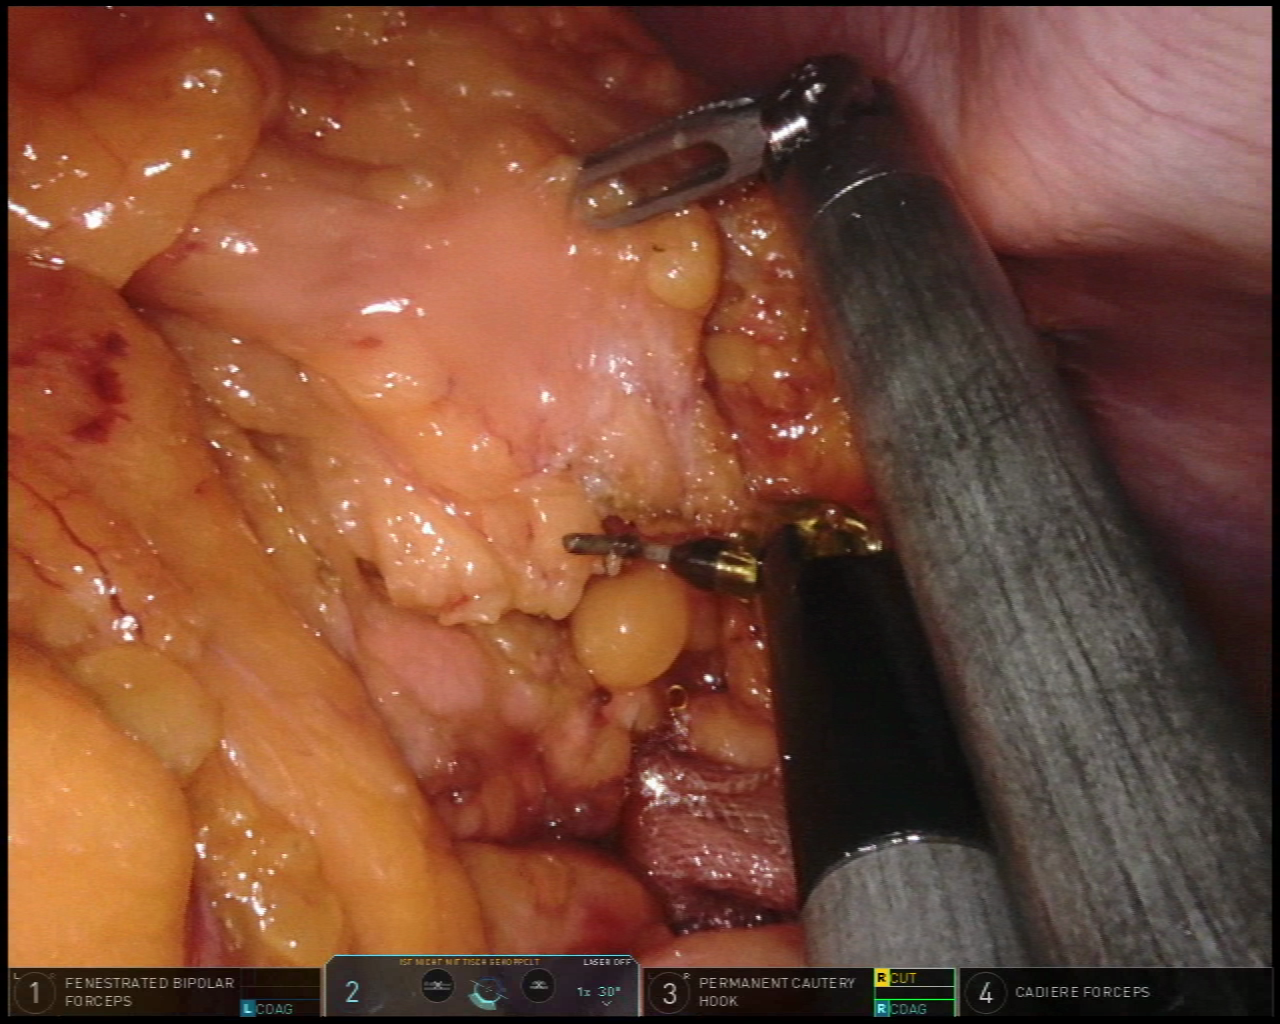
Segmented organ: pancreas
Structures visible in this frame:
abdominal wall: yes
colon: no
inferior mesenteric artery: no
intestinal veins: no
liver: no
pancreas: yes
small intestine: no
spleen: no
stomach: no
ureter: no
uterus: no
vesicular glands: no